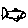
Label: fish